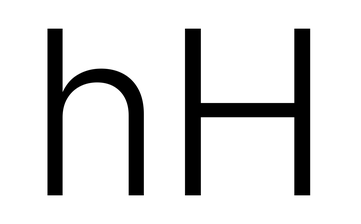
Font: Inter_Light